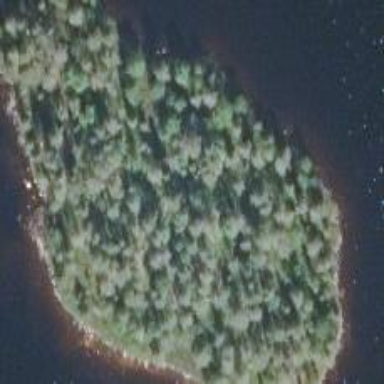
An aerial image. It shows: Islet.